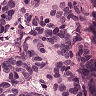
Metastatic tissue present: yes